Aerial crown-view tile of a tropical tree (Barro Colorado Island, Panama), acquired 20250818:
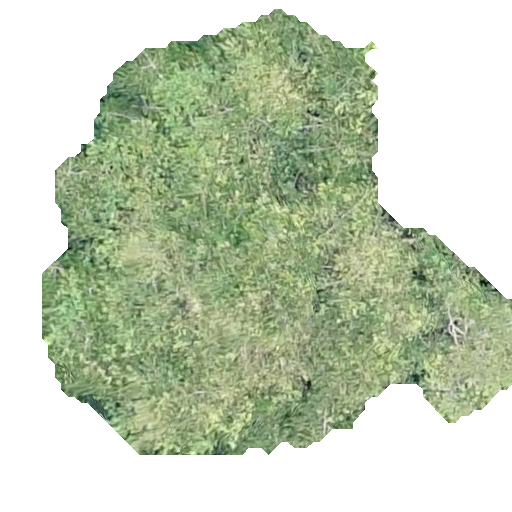
Species: Virola surinamensis
GBIF accepted scientific name: Virola surinamensis
Crown area: 205.287 m²